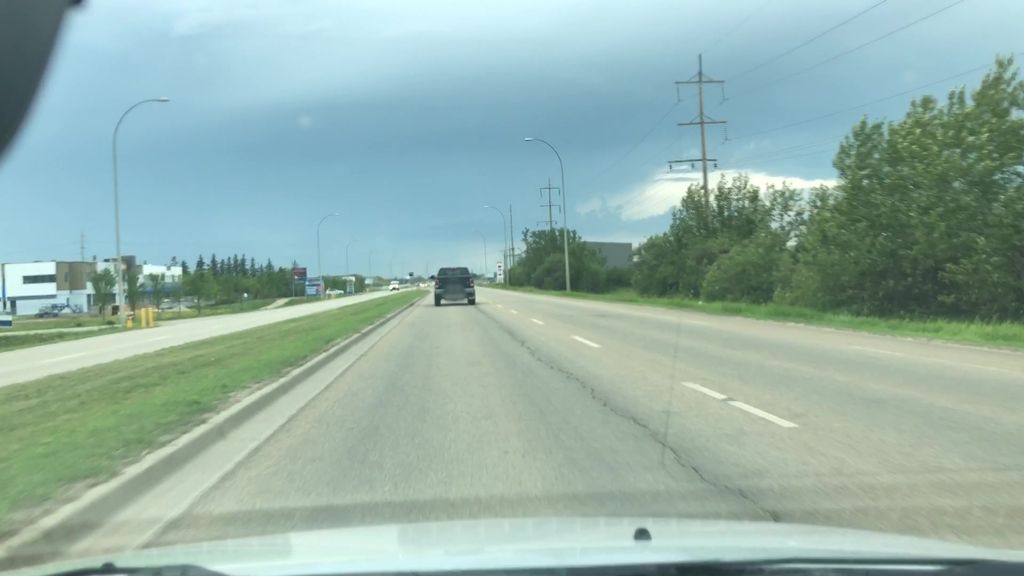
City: edmonton